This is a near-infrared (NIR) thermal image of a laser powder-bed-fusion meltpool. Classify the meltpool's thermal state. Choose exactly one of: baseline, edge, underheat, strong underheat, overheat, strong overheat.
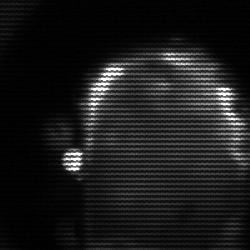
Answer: baseline